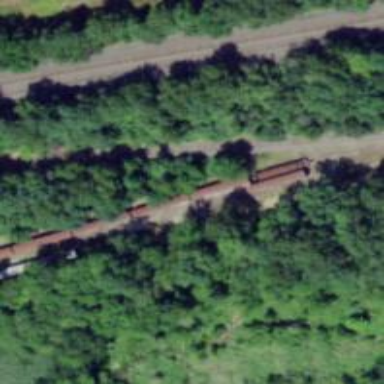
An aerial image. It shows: View of railway yard.